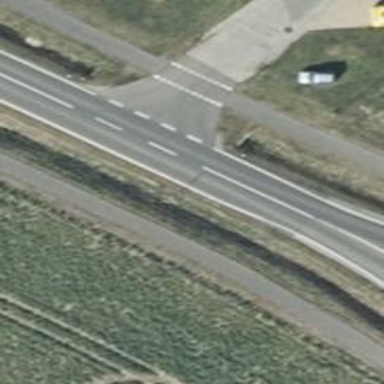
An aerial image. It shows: Primary road with asphalt surface.